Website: bh-photo
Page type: receipt
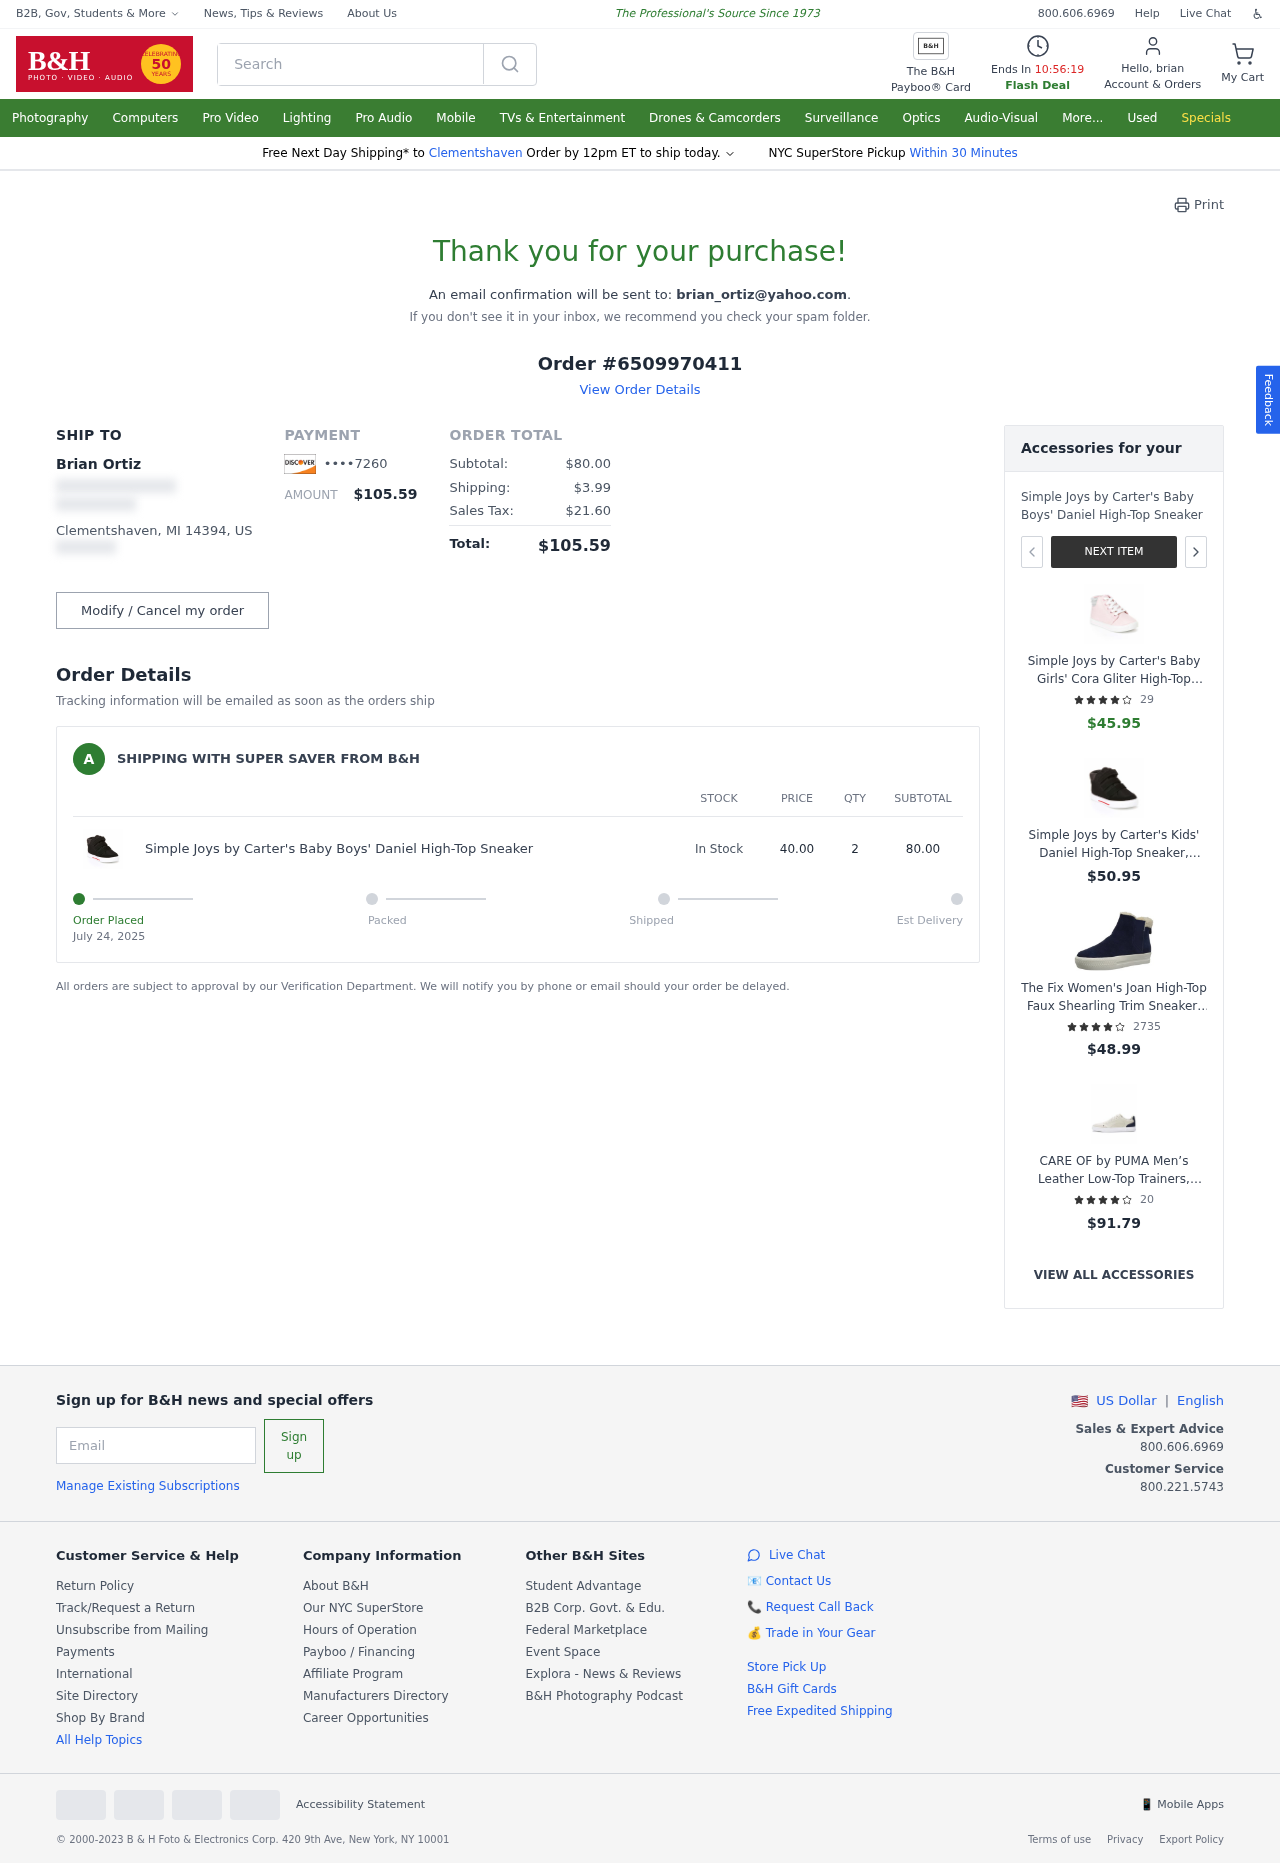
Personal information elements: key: PII_CARD_LAST4
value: ••••7260
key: PII_CITY
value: Clementshaven
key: PII_EMAIL
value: brian_ortiz@yahoo.com
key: PII_FIRSTNAME
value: brian
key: PII_FULLNAME
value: Brian Ortiz
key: PII_CITY_STATE_ZIP
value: Clementshaven, MI 14394
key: PII_COUNTRY_CODE
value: US
Product elements: key: PRODUCT1_NAME
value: Simple Joys by Carter's Baby Boys' Daniel High-Top Sneaker
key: PRODUCT1_PRICE
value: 40
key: PRODUCT1_QUANTITY
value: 2
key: PRODUCT2_NAME
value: Simple Joys by Carter's Baby Girls' Cora Gliter High-Top Sneaker, Pink, 11 M US Little Kid
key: PRODUCT2_NUM_RATINGS
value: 29
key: PRODUCT2_PRICE
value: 45.95
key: PRODUCT2_RATING
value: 4
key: PRODUCT3_NAME
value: Simple Joys by Carter's Kids' Daniel High-Top Sneaker, Khaki, 4 M US Toddler
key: PRODUCT3_PRICE
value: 50.95
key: PRODUCT4_NAME
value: The Fix Women's Joan High-Top Faux Shearling Trim Sneaker, Navy, 9.5 B US
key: PRODUCT4_NUM_RATINGS
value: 2735
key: PRODUCT4_PRICE
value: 48.99
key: PRODUCT4_RATING
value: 4
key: PRODUCT5_NAME
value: CARE OF by PUMA Men’s Leather Low-Top Trainers, Beige, US 11.5
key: PRODUCT5_NUM_RATINGS
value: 20
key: PRODUCT5_PRICE
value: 91.79
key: PRODUCT5_RATING
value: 4.4
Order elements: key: ORDER_ID
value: Order #6509970411
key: ORDER_TOTAL
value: $105.59
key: ORDER_SUBTOTAL
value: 80.00
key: ORDER_SUBTOTAL
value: $80.00
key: ORDER_SHIPPING_COST
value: $3.99
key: ORDER_TAX
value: $21.60
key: ORDER_DATE
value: July 24, 2025
Search elements: key: HEADER_SEARCH
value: Search